Question: I need some help, i am on early design stage of a client server software and i don't know which of the 2 options (Web Service or Socket programming) are the right one for my software.
All programming is in python.
The layout:

1. PC will need to run a server service - this server will get commands from the local computer and will send them to the MiniPC.
2. MiniPC will need to run a client service - when it identify a command (method) he will go to hardware (connection by serial,usb.....), do something and return to the miniPC with result.
3. MiniPC get the Hardware result and sends it to the Logging server and to the Main PC
Notes:
- - - -
Questios:
1. What is you recomendation for protocol Web (http) or Socket programming?
2. Do you have any suggestions for the design?
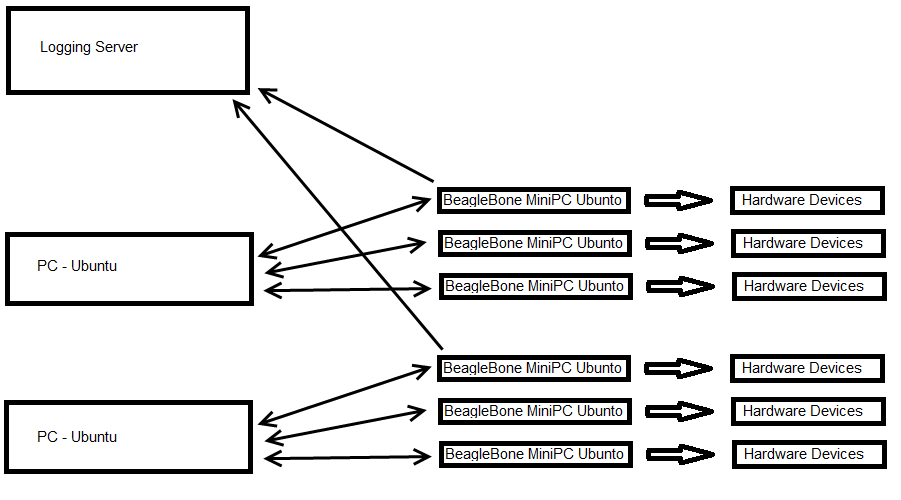
Answer: You should be able to use socket programming for this. Setup a socket server at the PC and a client at MiniPC devices. The clients would wait for input (read from socket) from the PC and then send back the output that they would get back from hardware. In terms of design, I see two things. First, the socket server can run a select() to handle multiple clients. Second, you probably want to bump up the SO_SNDBUF socket option for MiniPC sockets and SO_RCVBUF for the server at PC to multiples of 10Kb. What is your argument for considering Web?